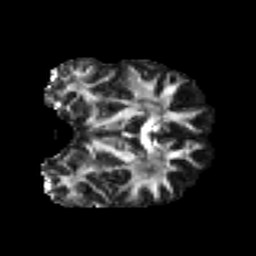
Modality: FA
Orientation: coronal
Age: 29
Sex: female
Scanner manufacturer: ge
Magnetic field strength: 3 T
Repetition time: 7.8 s
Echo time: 0.0606 s